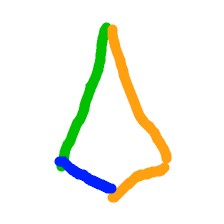
Shape: kite